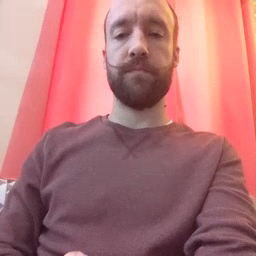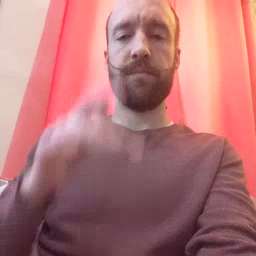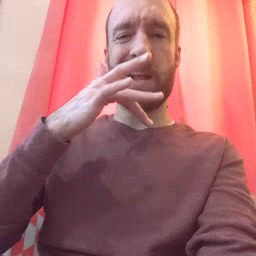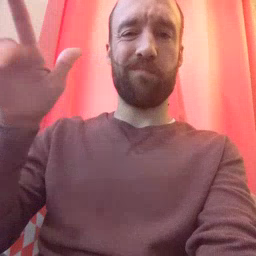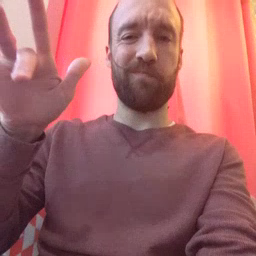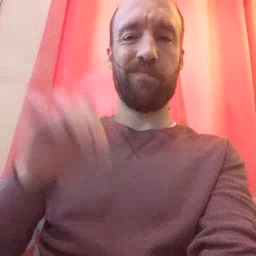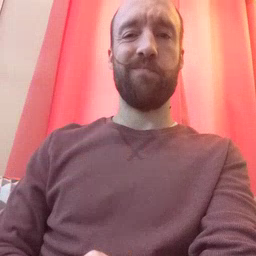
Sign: empty